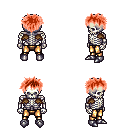
a pixel art fantasy rpg character, male body template, skeleton, leather shoulder armor, gold greaves, red bedhead hairstyle, metal boots, four views (front, back, left, right), 2x2 character sprite sheet, small pixel art, hard edges, no anti-aliasing